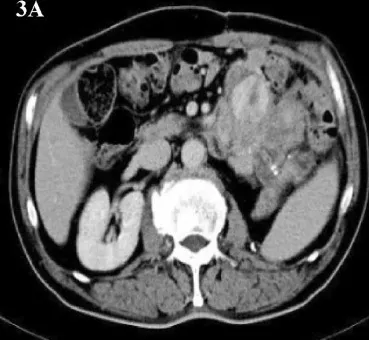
(A, B) Abdominal image before the third operation.
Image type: radiology (ct)